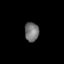
Tissue: lung
Cell type: Epithelial cells
Senescence score: 0.5639
Nuclear area (px): 264
Mean DAPI intensity: 117.496